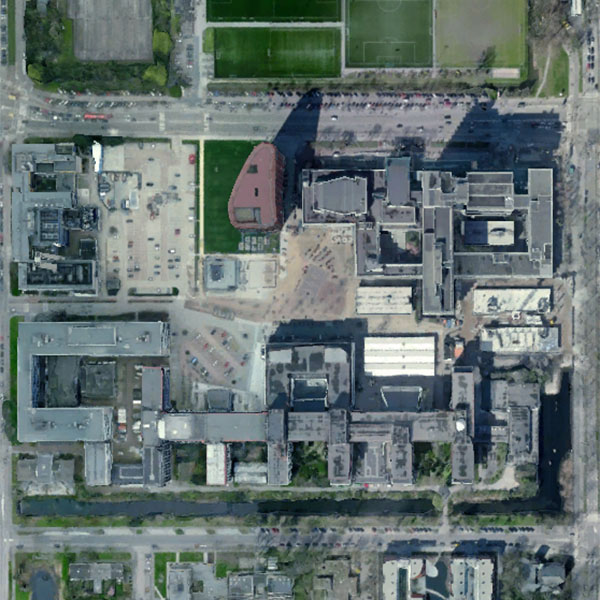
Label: School